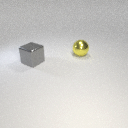
large gray metal cube to the left of large yellow metal sphere